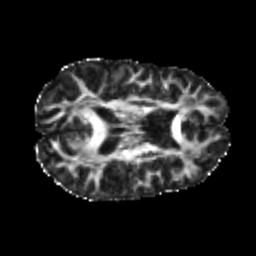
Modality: FA
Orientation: axial
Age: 23
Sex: male
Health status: healthy
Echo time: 0.074 s